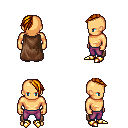
a pixel art fantasy rpg character, male body template, human, tanned skin, brown cape, magenta pants, dark blonde long mohawk hairstyle, gold boots, four views (front, back, left, right), 2x2 character sprite sheet, small pixel art, hard edges, no anti-aliasing